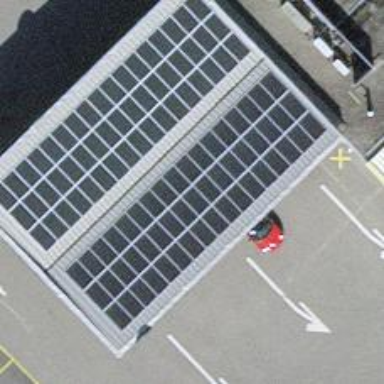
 consisting of solar photovoltaic panels."